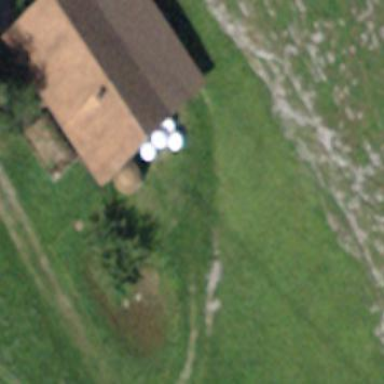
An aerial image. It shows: Rural barn.